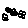
Label: flower